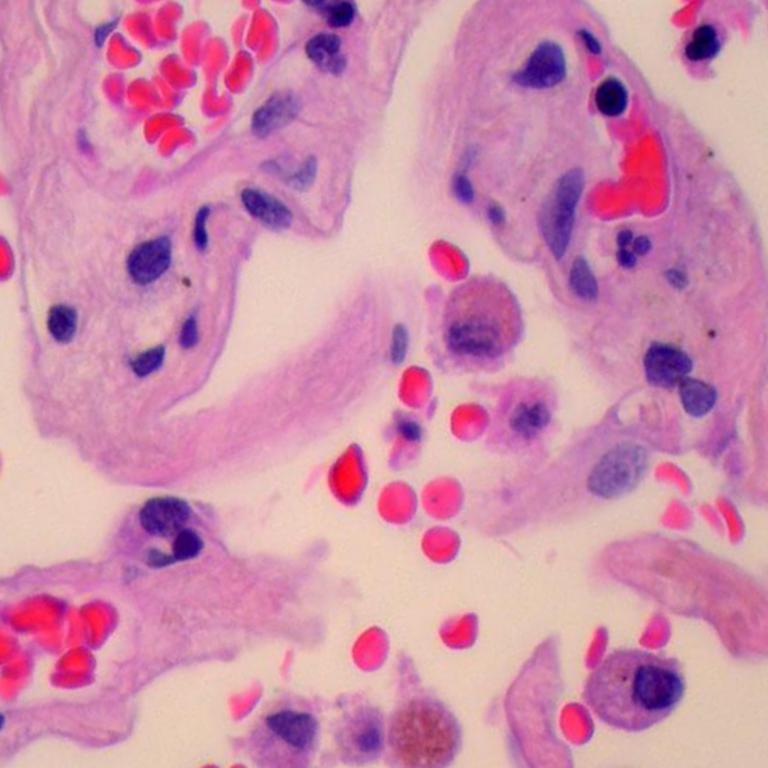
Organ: lung
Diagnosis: benign